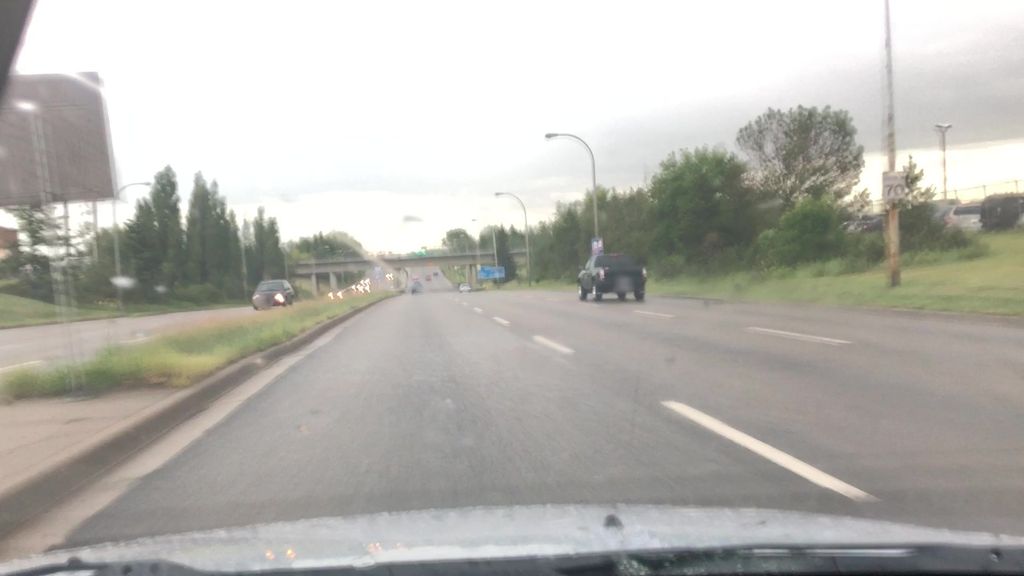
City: edmonton